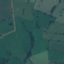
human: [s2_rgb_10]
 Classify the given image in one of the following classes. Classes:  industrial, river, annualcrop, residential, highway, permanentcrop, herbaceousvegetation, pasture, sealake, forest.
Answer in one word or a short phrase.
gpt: Pasture